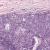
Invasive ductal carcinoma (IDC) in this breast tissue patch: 0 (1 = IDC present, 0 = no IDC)